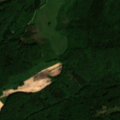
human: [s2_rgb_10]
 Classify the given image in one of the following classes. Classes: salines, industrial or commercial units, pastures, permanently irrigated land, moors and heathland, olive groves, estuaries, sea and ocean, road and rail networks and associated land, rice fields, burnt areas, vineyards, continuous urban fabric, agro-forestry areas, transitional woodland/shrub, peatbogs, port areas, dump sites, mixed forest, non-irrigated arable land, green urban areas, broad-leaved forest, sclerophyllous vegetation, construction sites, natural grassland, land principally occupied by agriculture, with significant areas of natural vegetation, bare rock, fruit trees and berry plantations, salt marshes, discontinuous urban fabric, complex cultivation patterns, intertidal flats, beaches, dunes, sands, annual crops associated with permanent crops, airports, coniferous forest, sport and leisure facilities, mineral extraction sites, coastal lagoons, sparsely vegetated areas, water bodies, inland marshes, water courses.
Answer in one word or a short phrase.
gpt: pastures, broad-leaved forest